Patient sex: F
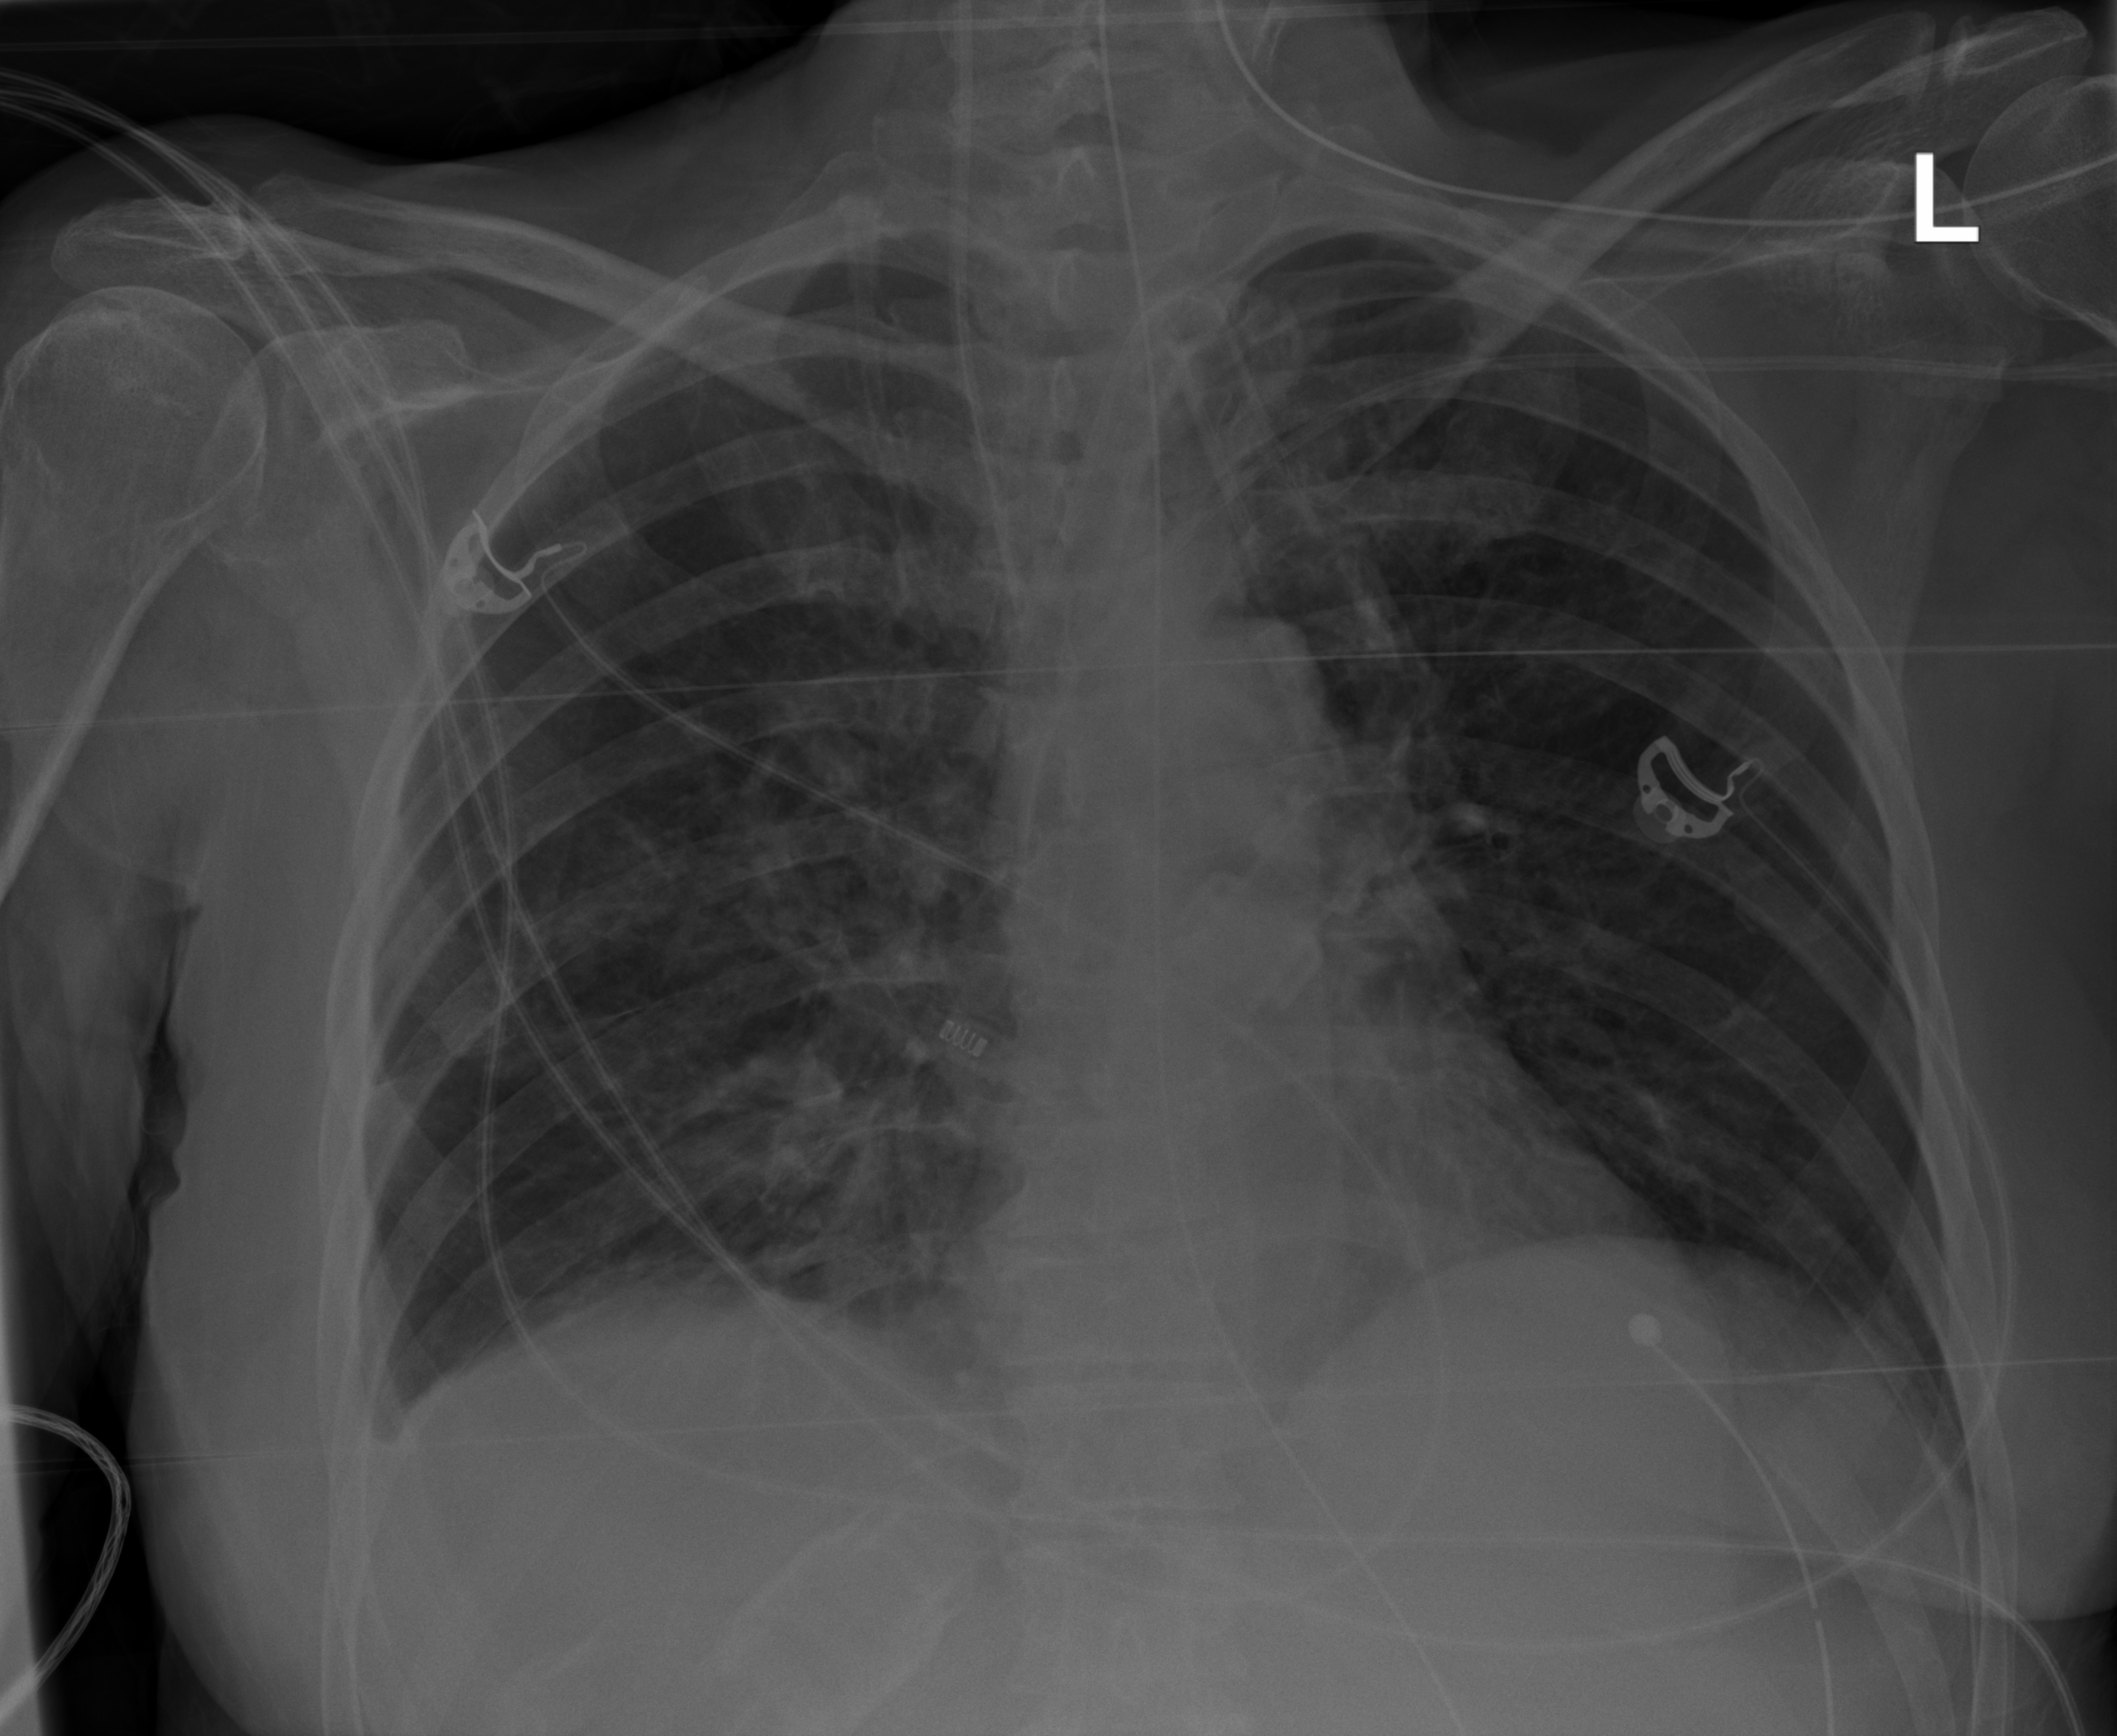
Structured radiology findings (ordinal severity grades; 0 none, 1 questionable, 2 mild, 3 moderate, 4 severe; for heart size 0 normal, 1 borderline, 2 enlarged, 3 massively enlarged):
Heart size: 0
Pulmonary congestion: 0
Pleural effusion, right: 1
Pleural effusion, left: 0
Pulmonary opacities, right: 1
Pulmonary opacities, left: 0
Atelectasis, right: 0
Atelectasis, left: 0